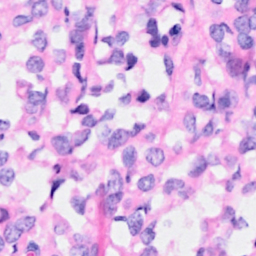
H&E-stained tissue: Breast